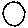
Label: circle